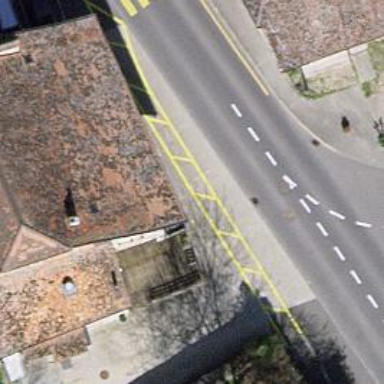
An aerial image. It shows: Restaurant.